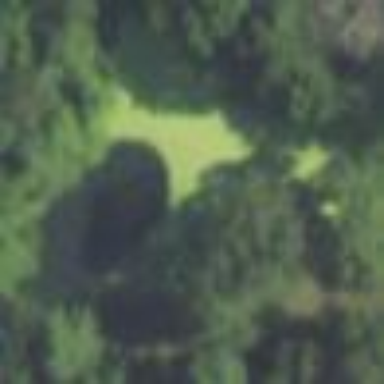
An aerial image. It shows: Pond with natural water.